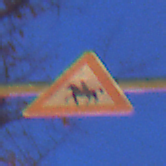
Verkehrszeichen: ReiterRechts
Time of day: Night
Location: Outdoor (Urban)
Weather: Clear
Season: NotSpecified
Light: Artificial